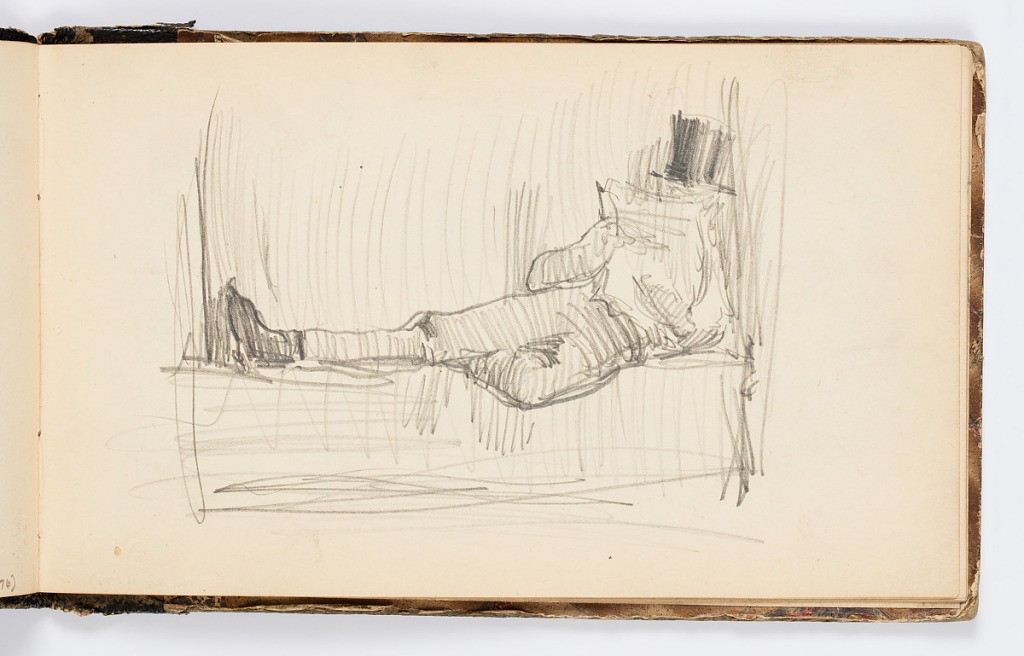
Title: Sketchbook Page
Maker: Kenyon Cox, American, 1856–1919
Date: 1875
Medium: Graphite on paper
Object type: Sketchbook folio
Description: Sketch of a figure with a top hat reading a newspaper, reclining on a couch or bench. The left knee is bent, and the left leg is tucked under the right, which is stretched out.